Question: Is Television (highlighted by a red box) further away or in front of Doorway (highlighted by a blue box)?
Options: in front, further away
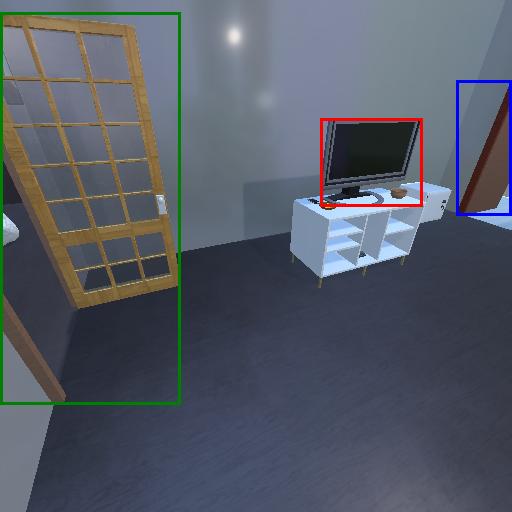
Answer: in front